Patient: sex M, age 29
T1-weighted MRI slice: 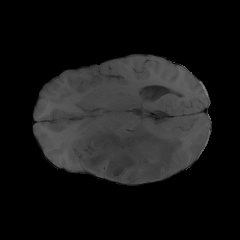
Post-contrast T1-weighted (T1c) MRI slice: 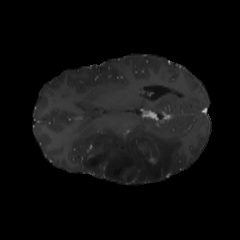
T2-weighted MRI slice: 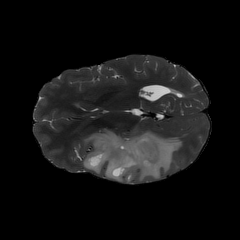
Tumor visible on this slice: yes
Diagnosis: Astrocytoma, IDH-mutant
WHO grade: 4